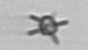
Label: Rhabdolithes